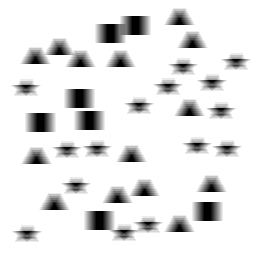
Squares: 7
Triangles: 14
Stars: 15
Total shapes: 36